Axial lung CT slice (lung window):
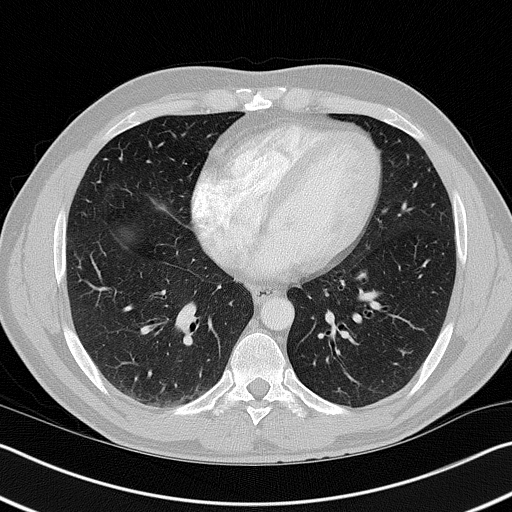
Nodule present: no